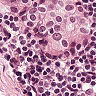
Metastatic tissue present: yes